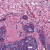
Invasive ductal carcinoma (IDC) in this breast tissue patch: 0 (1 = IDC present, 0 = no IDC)